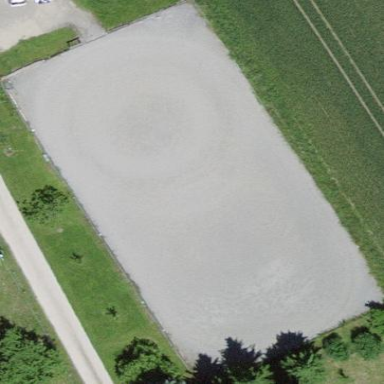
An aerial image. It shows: Equestrian pitch used for leisure and sports activities.